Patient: sex F, age 66
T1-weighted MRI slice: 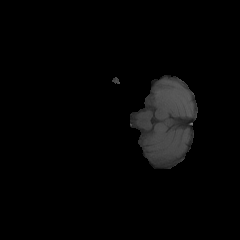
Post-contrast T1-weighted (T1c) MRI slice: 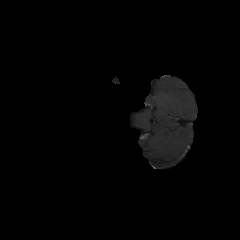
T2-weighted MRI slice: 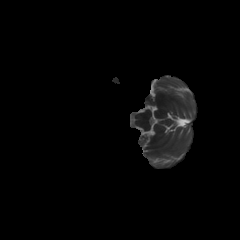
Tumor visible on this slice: no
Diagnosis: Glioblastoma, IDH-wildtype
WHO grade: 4